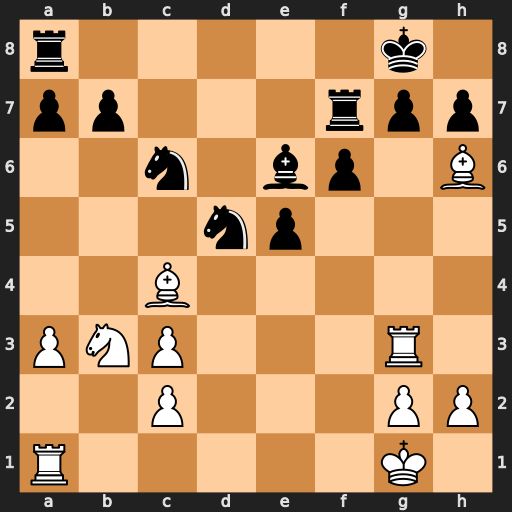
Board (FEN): r5k1/pp3rpp/2n1bp1B/3np3/2B5/PNP3R1/2P3PP/R5K1
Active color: w
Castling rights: -
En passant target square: -
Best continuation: Nc5 Nf4 Nxe6